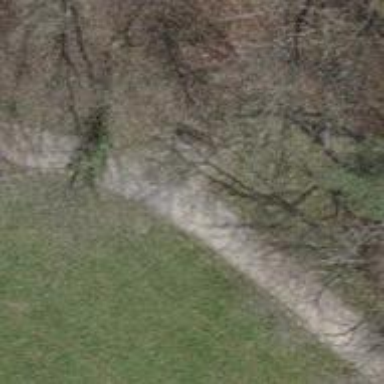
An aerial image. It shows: Brown bench.